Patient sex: F
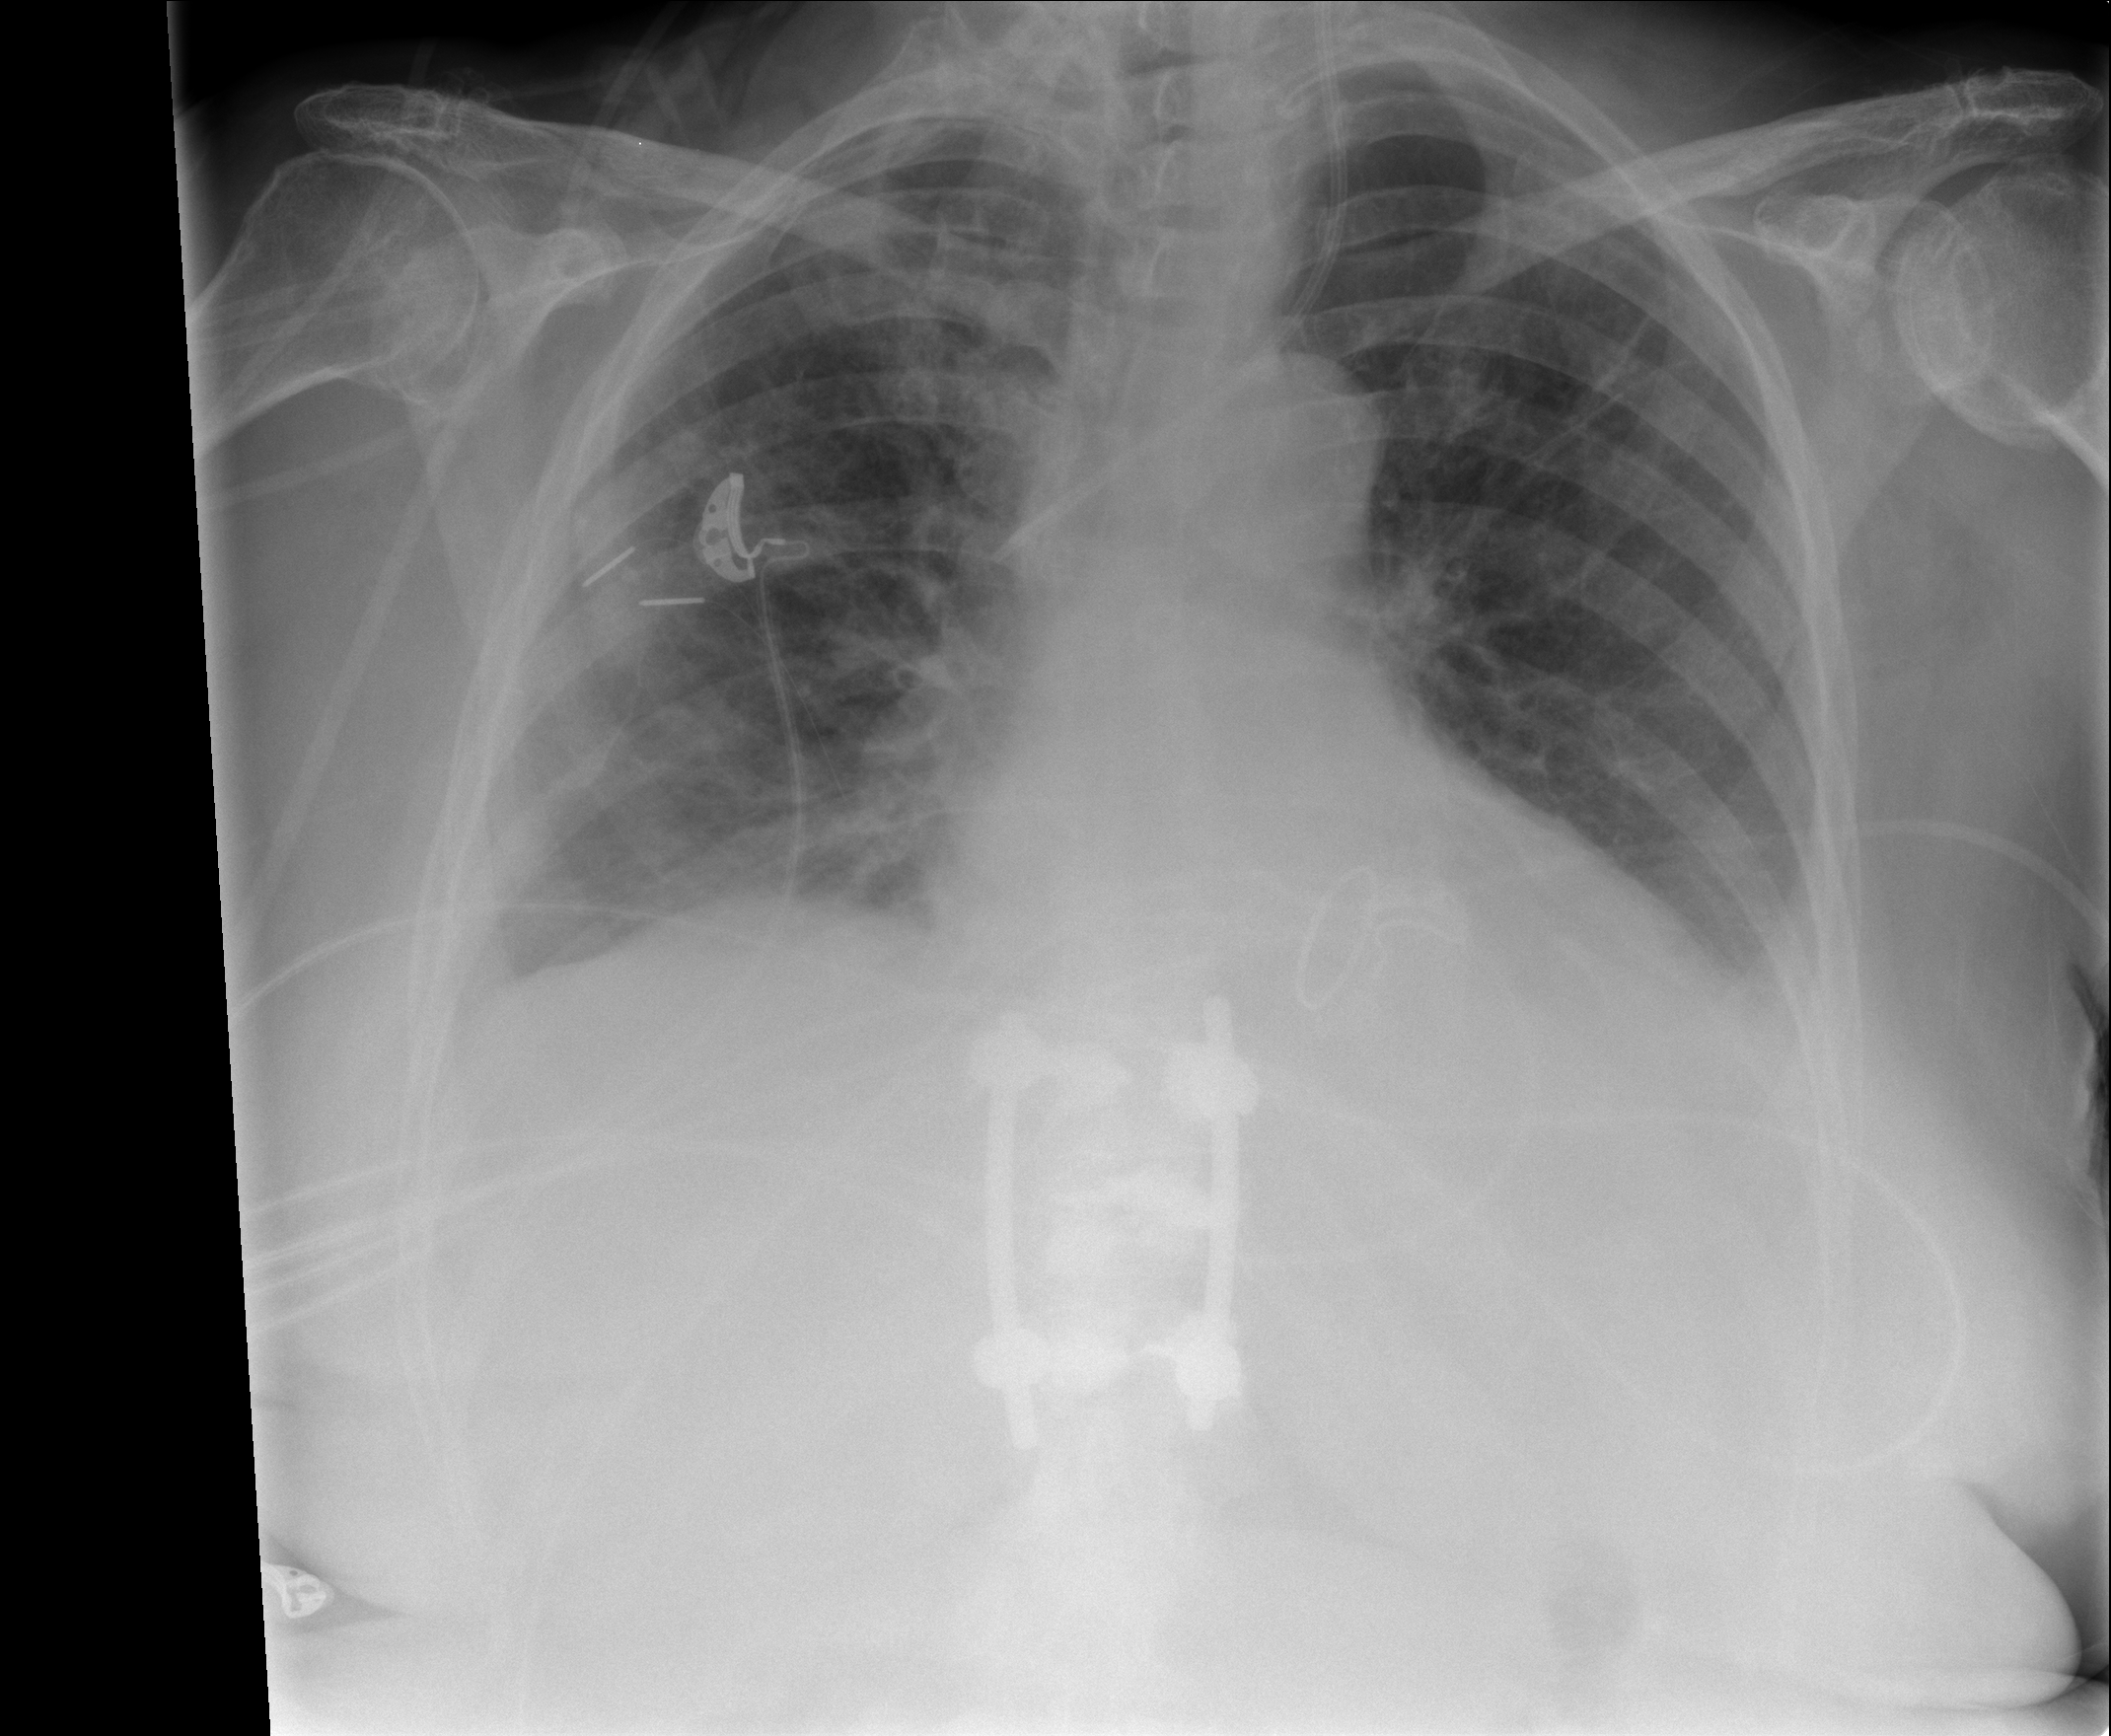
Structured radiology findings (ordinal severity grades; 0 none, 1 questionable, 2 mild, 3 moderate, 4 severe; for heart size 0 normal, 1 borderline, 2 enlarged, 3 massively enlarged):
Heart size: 2
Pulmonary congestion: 2
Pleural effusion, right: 2
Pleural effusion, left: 2
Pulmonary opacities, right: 2
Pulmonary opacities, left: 2
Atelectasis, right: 2
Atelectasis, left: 2